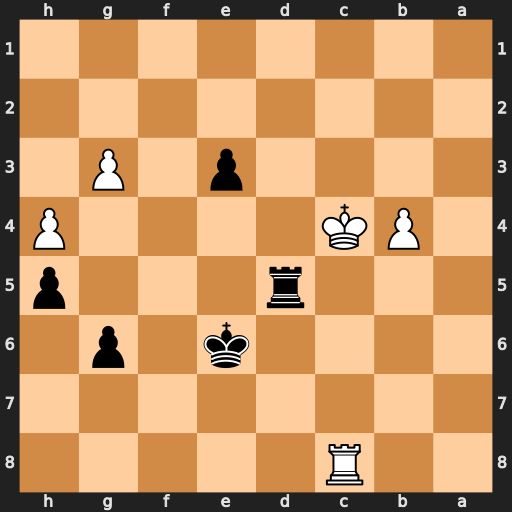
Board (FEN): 2R5/8/4k1p1/3r3p/1PK4P/4p1P1/8/8
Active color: b
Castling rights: -
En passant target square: -
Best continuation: Kd7 Rf8 e2 Kxd5 e1=Q